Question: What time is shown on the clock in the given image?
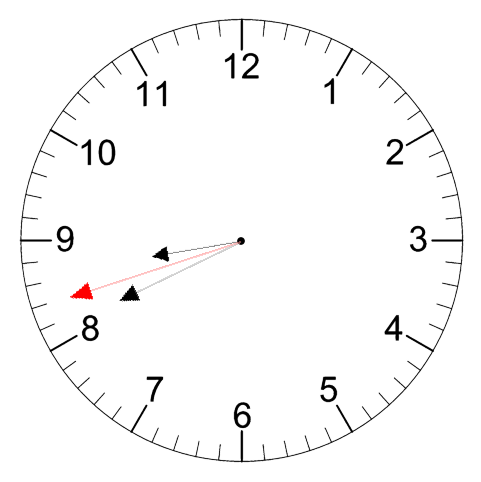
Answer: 08:40:42